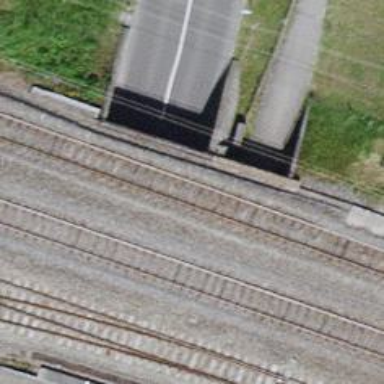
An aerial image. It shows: Bridge with electrified rail tracks and contact line.